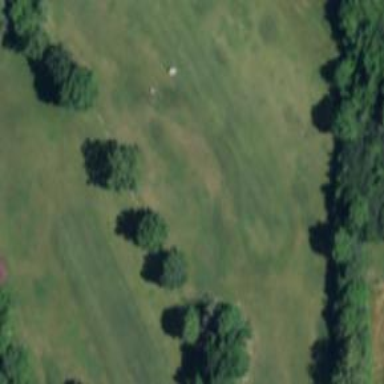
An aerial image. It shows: Scenic golf fairway.